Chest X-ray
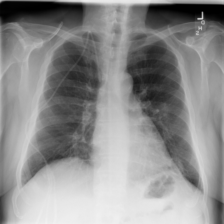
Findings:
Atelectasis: negative
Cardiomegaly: negative
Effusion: positive
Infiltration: positive
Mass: negative
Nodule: negative
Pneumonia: negative
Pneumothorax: negative
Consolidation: negative
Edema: negative
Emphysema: negative
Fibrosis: negative
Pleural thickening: negative
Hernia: negative